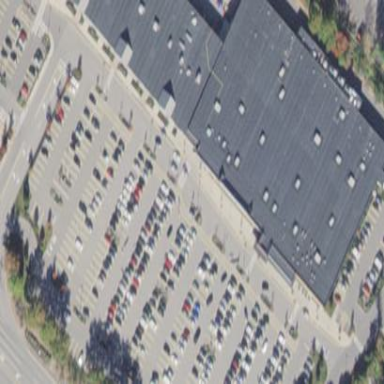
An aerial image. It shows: Supermarket building.